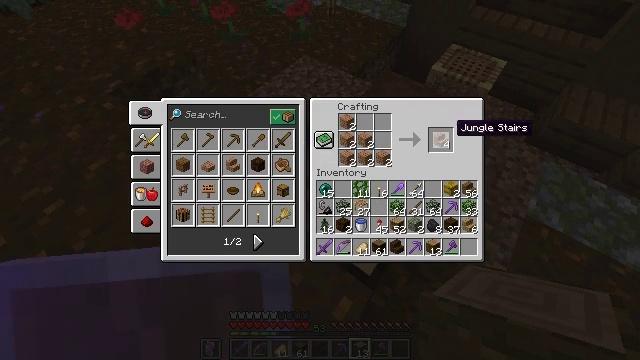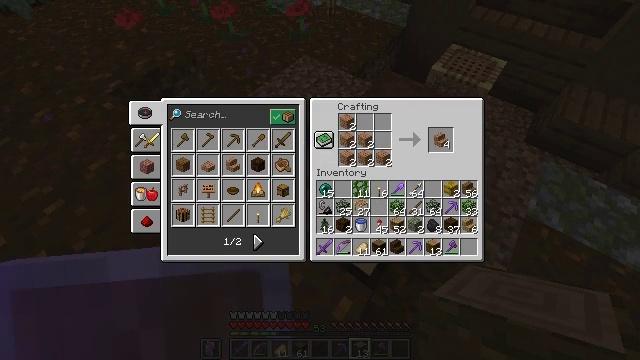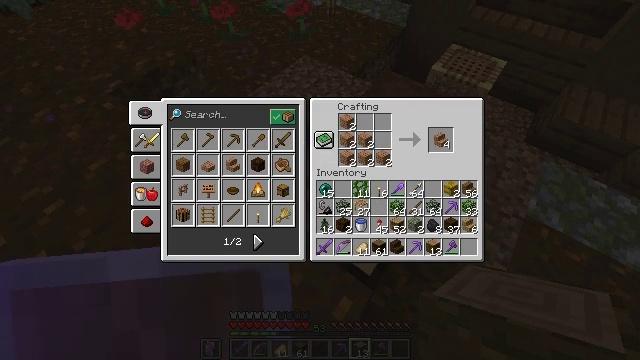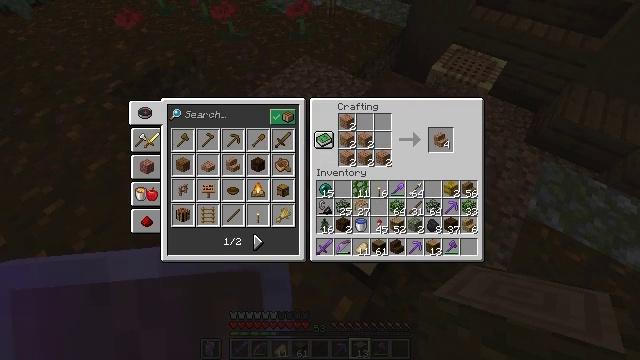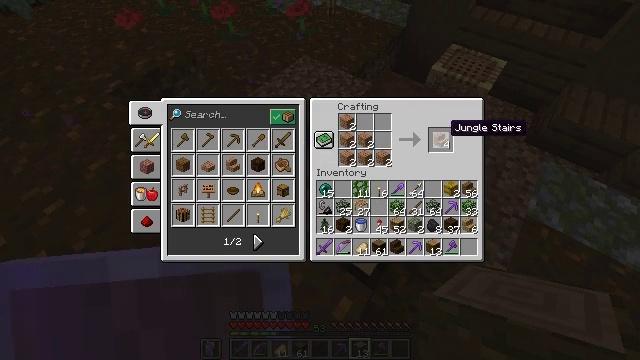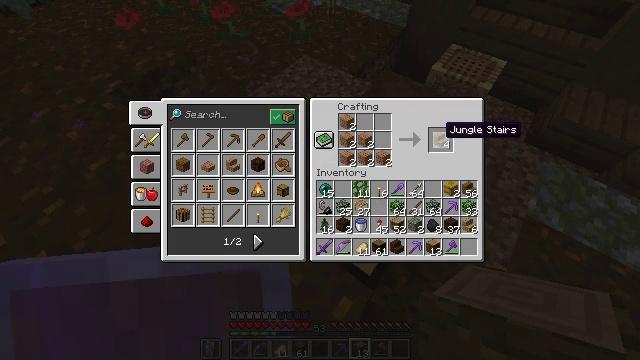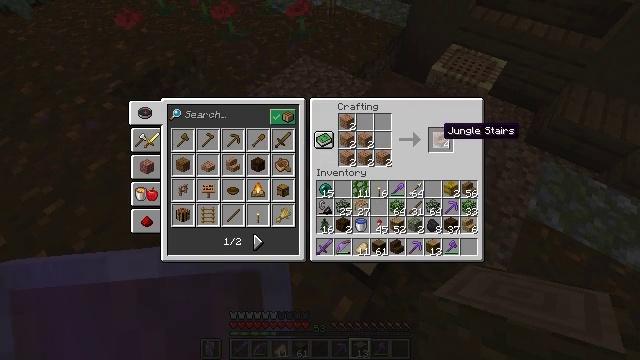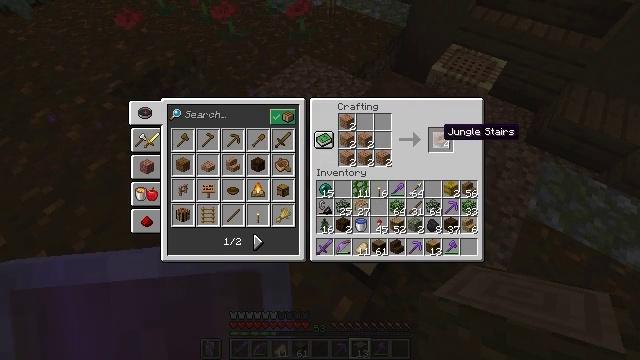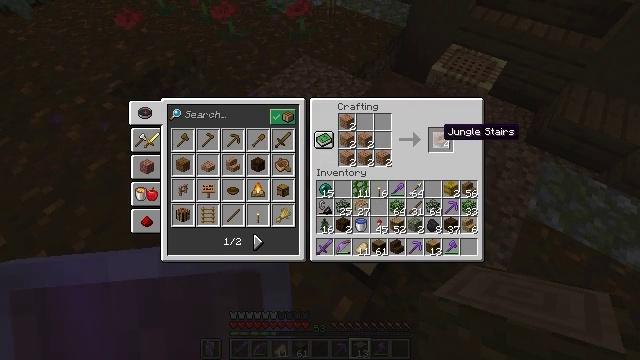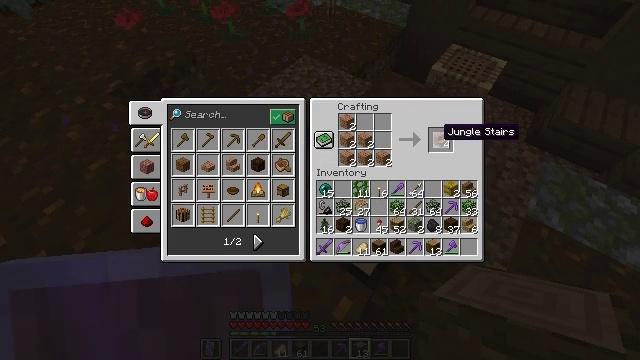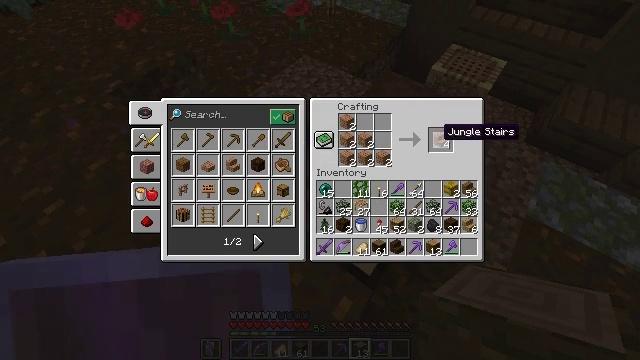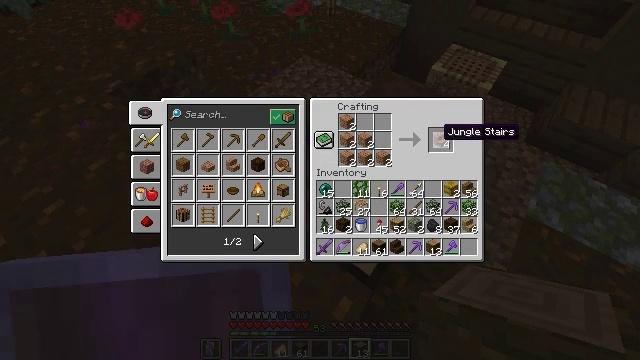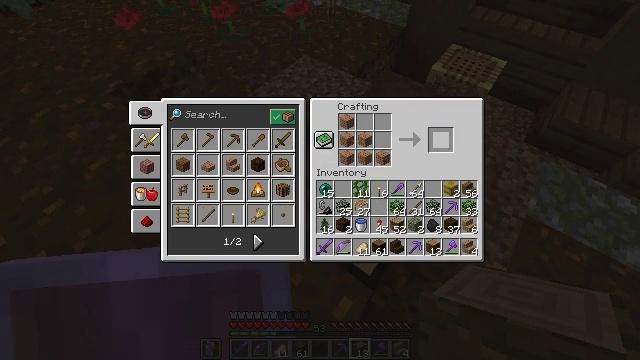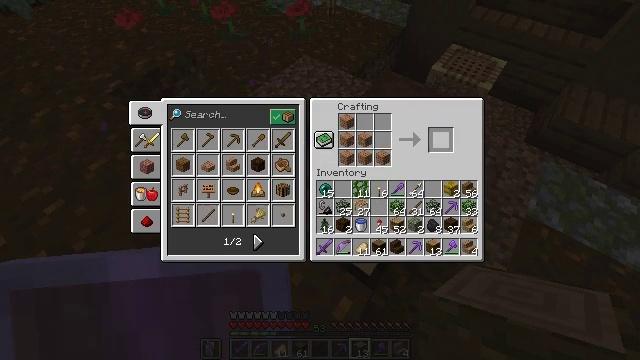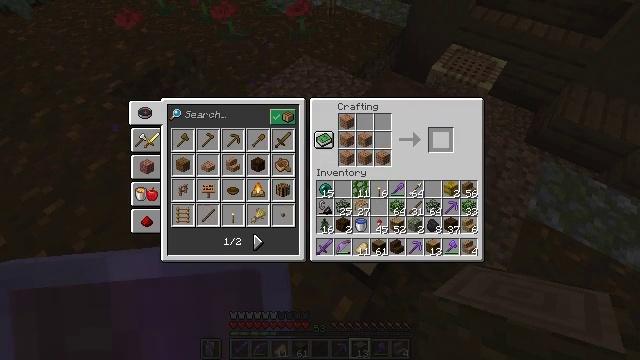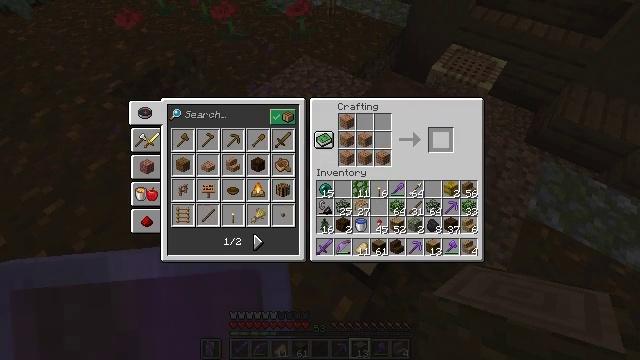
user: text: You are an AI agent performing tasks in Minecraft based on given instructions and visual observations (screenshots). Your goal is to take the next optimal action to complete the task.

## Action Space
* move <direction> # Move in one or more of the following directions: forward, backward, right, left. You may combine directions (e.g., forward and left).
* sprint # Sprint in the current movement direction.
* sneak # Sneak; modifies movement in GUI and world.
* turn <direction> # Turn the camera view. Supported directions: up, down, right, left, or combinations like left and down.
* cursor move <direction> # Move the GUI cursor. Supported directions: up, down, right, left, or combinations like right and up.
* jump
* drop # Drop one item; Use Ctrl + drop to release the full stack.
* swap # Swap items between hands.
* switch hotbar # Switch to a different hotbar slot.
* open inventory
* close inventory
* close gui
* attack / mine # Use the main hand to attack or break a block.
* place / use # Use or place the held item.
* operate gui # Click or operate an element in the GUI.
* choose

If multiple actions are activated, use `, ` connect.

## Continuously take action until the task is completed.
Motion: motion action
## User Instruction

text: To get jungle stairs, open a crafting table with jungle planks.
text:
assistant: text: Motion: sneak
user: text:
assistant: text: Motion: sneak
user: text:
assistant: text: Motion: sneak
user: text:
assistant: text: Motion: sneak, turn left
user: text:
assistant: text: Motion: sneak
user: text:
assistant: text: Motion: sneak
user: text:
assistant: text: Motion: sneak
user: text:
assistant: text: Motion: sneak
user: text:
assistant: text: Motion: sneak
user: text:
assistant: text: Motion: sneak
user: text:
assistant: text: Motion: sneak
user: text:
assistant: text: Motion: sneak, attack / mine
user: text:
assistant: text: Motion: sneak, attack / mine
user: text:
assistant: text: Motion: sneak, attack / mine
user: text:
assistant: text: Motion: sneak, attack / mine
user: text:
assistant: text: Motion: sneak, attack / mine
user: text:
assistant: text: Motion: sneak, attack / mine